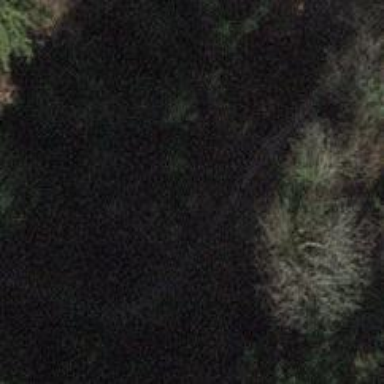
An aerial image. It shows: Path on bridge.